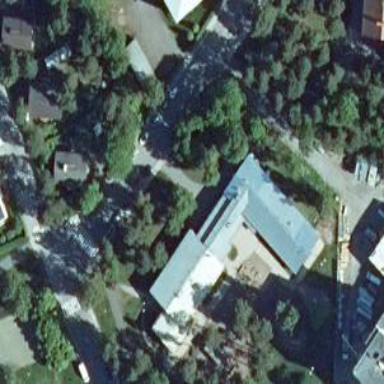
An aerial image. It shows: Kindergarten building.